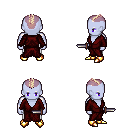
a pixel art fantasy rpg character, male body template, dark elf, purple skin, red robe, white pants, white blonde short mohawk hairstyle, gold boots, dagger, four views (front, back, left, right), 2x2 character sprite sheet, small pixel art, hard edges, no anti-aliasing